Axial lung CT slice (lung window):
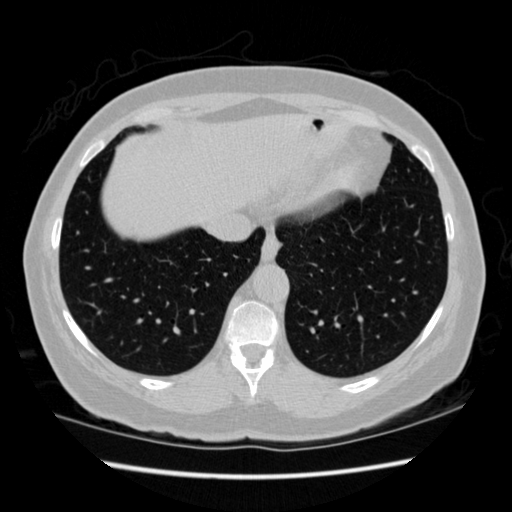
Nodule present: no